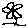
Label: flower